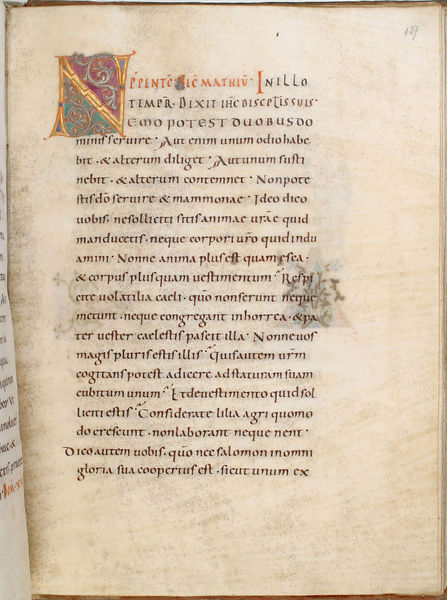
Titel: Gerocodex, Perikopenbuch
Institution: Darmstadt, Hessische Landesbibliothek
Schlagwörter: mittelalter